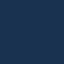
Land use / land cover class: SeaLake